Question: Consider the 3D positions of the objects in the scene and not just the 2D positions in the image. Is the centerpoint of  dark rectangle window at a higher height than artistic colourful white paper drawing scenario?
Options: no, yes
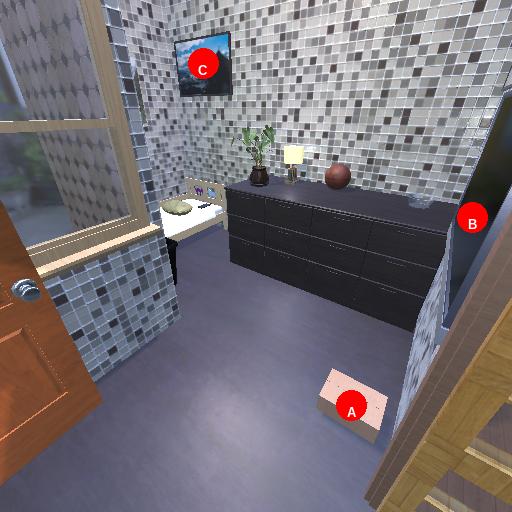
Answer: no